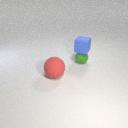
large red rubber sphere in front of small green rubber sphere